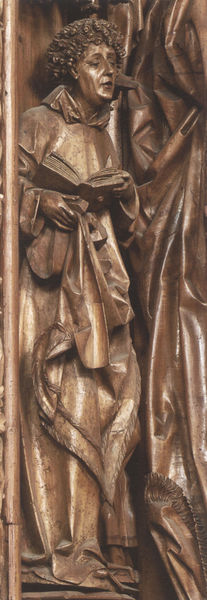
Titel: Kefermarkt, Hochaltar der Pfarrkirche St. Wolfgang
Künstler: Meister von Kefermarkt
Standort: Kefermarkt, Pfarrkirche St. Wolfgang (EU - AUT)
Schlagwörter: hand, mann, braun, holz, mund, nase, augen, bibel, falten, gesicht, halten, kragen, gewand, haare, locken, skulptur, buch, kloster, altar, geschnitzt, schintzerei